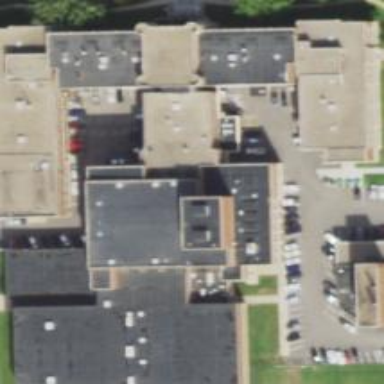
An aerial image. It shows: School building.